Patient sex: M
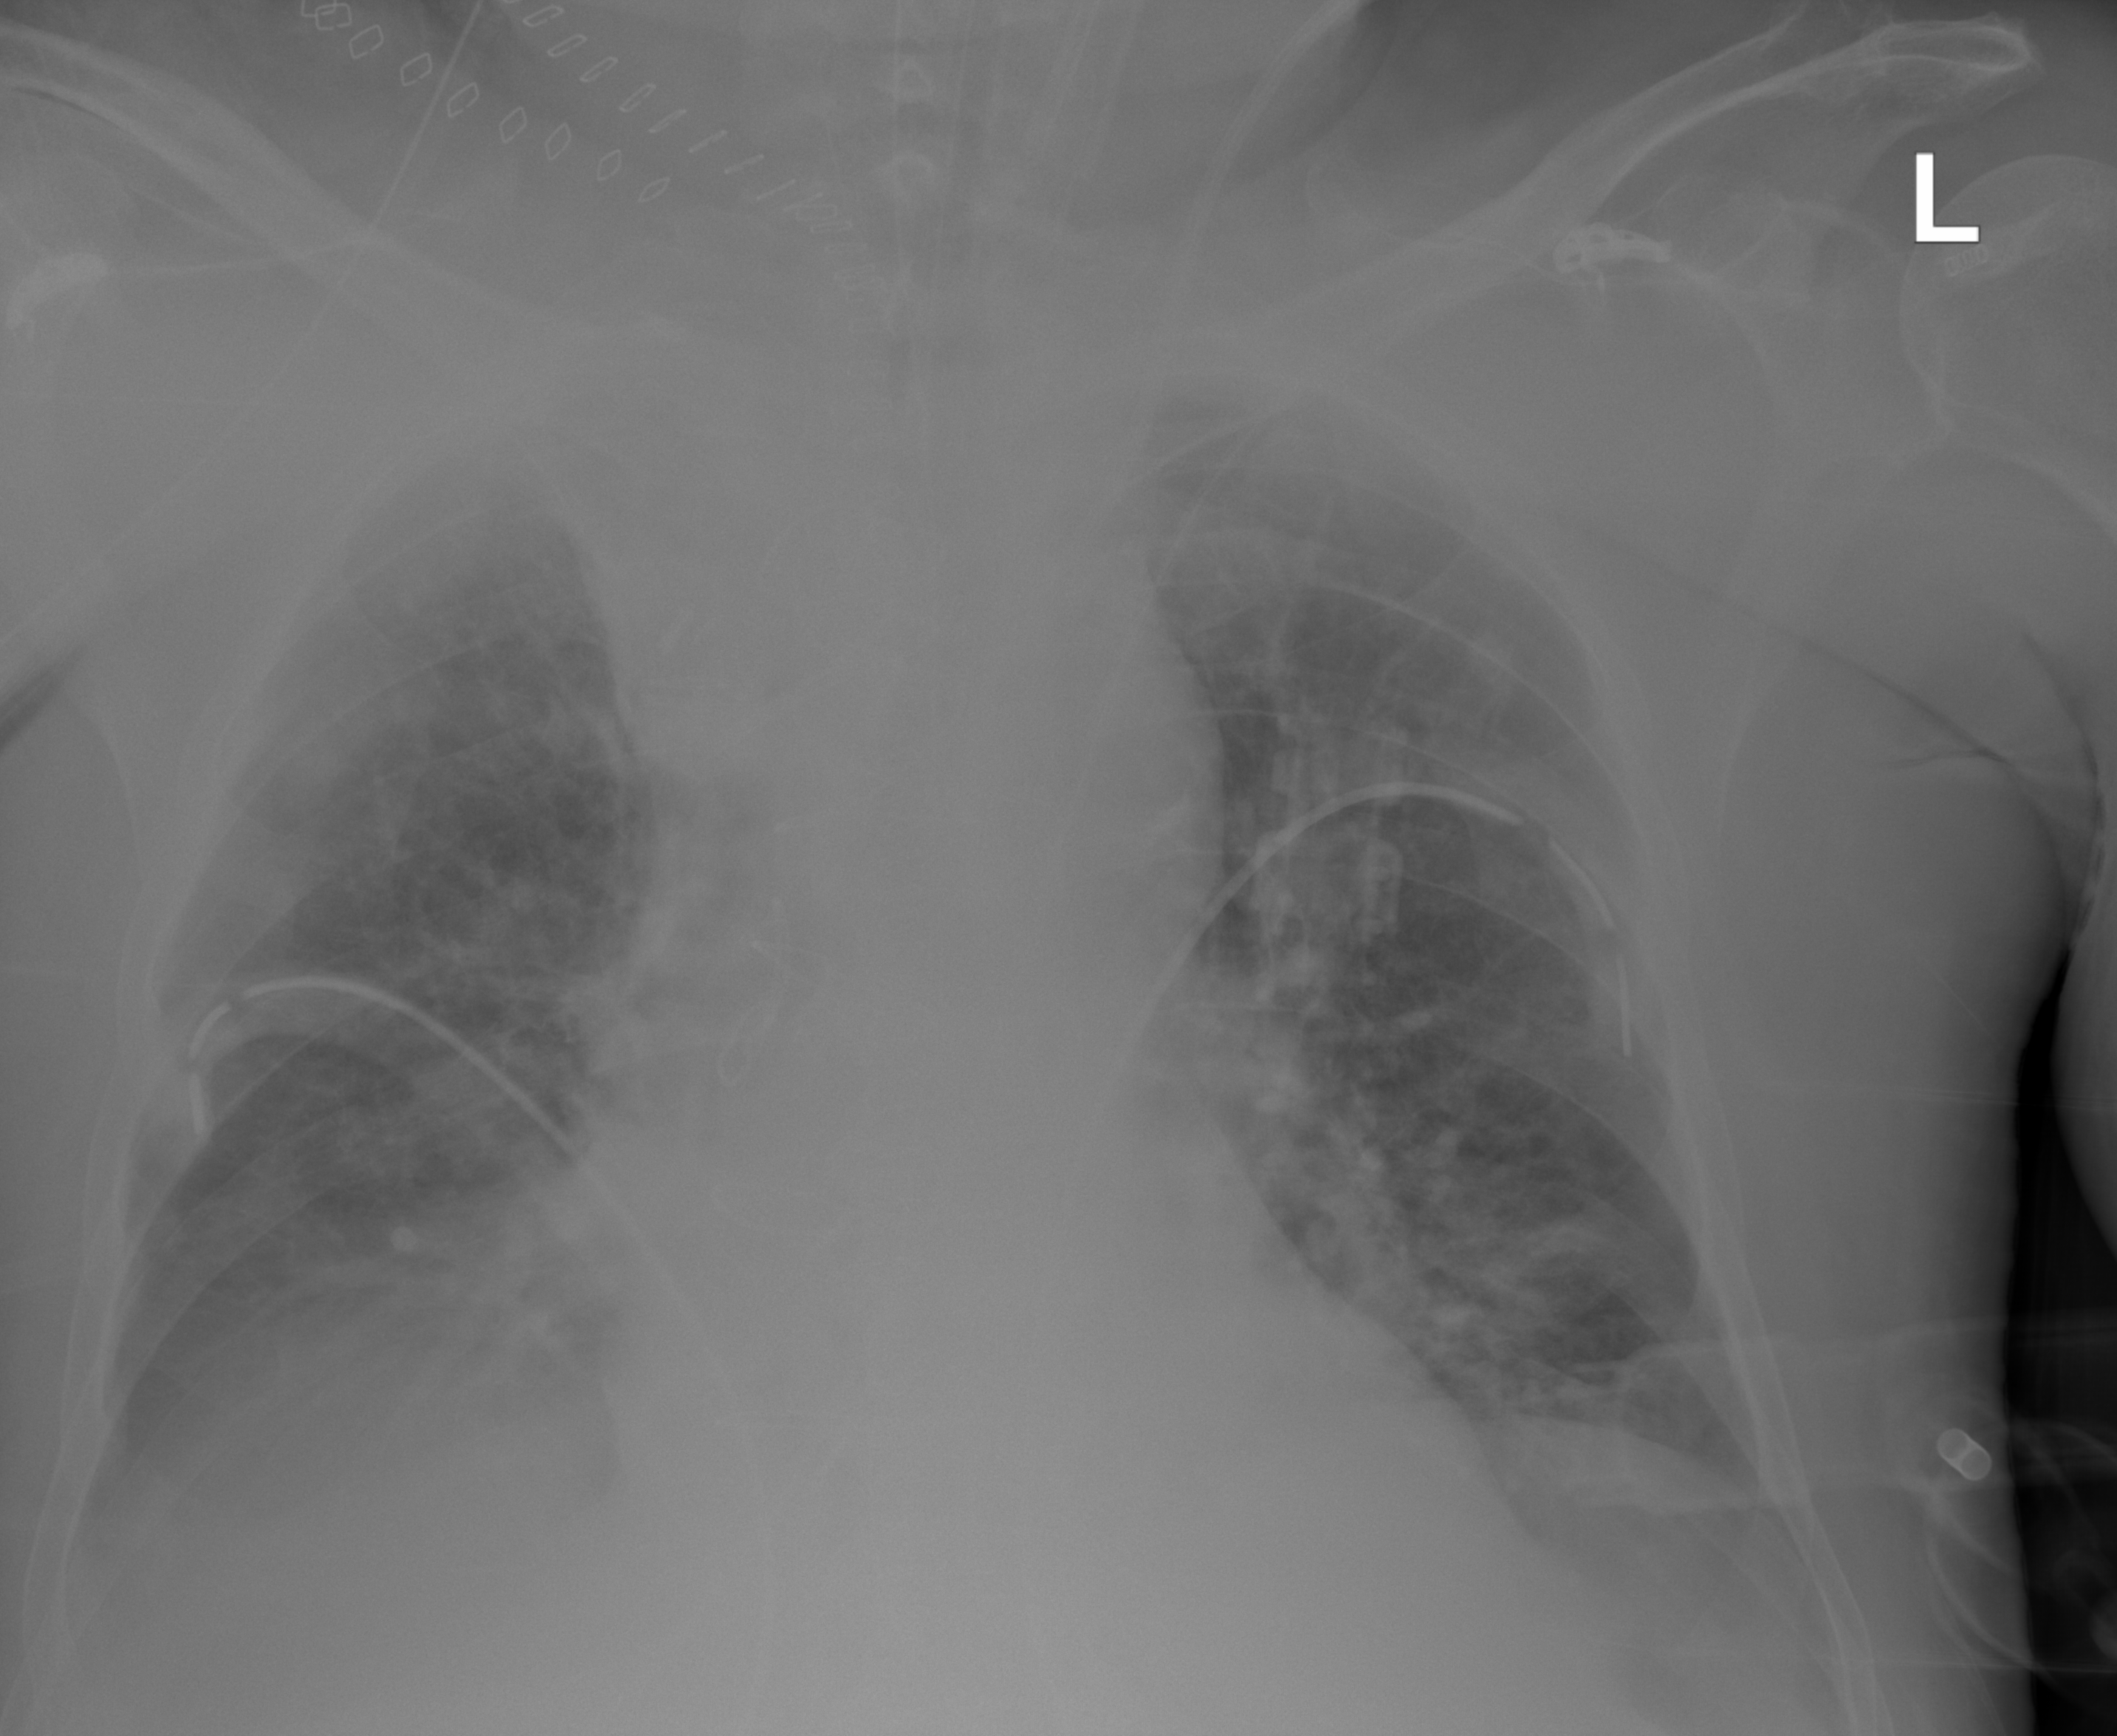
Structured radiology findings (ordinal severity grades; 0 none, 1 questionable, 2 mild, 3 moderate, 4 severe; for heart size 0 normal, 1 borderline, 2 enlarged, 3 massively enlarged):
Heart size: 2
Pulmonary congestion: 2
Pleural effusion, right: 2
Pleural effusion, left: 1
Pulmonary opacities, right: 2
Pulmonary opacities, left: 2
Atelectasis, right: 2
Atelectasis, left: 2